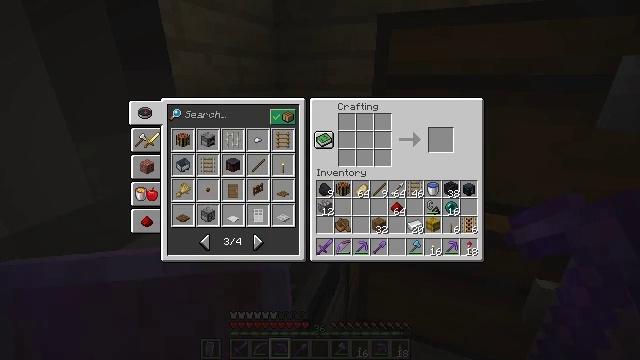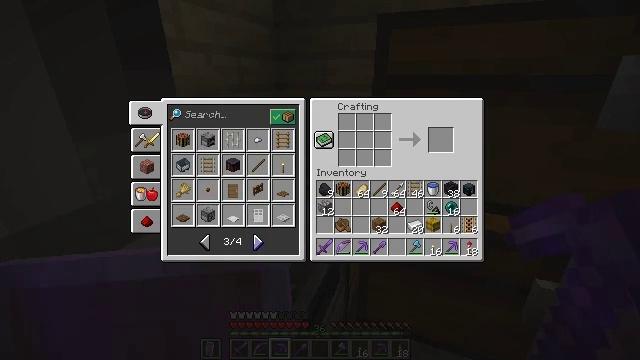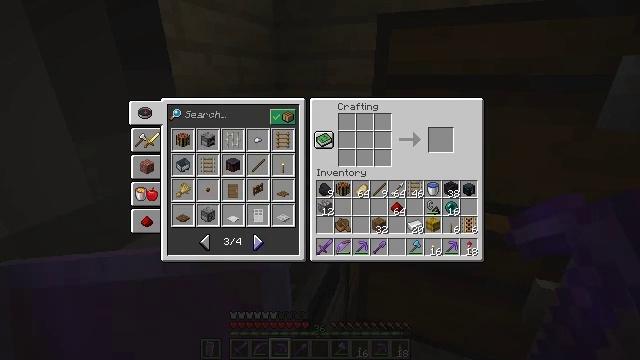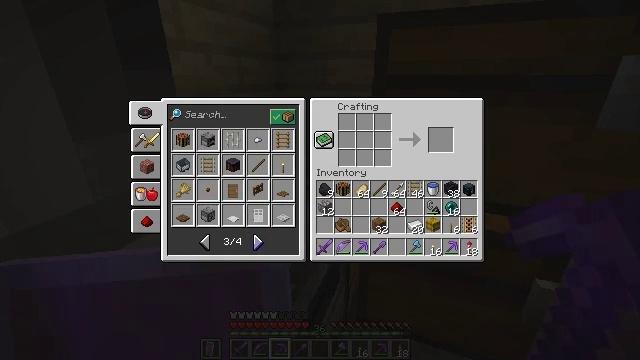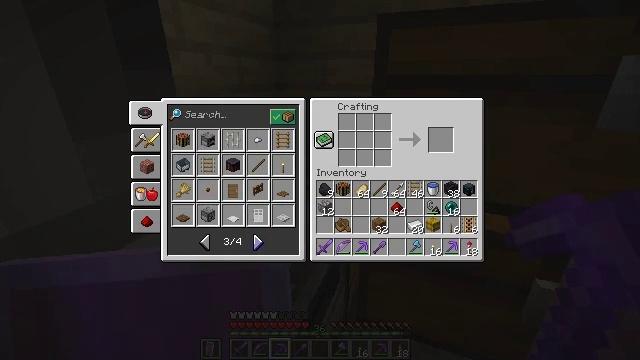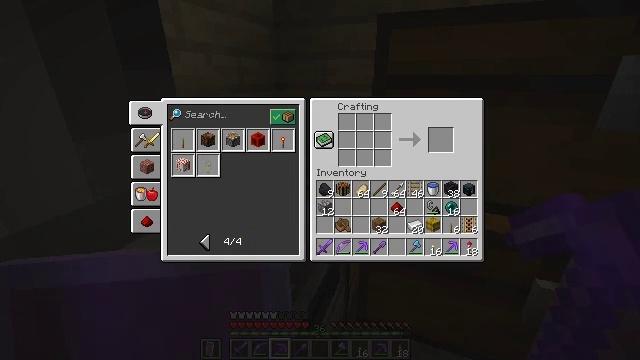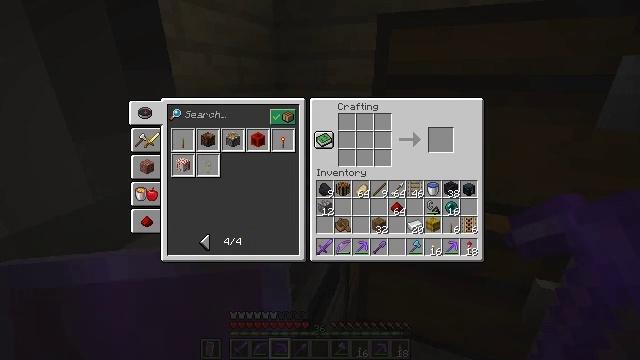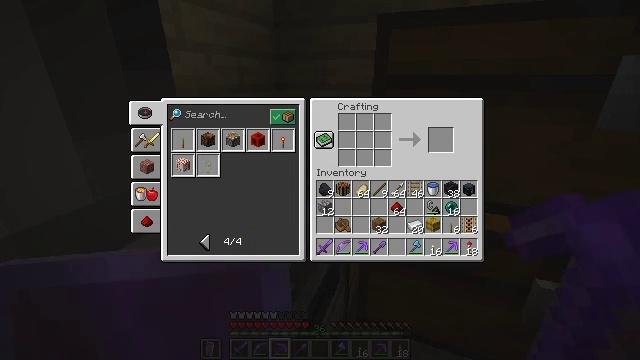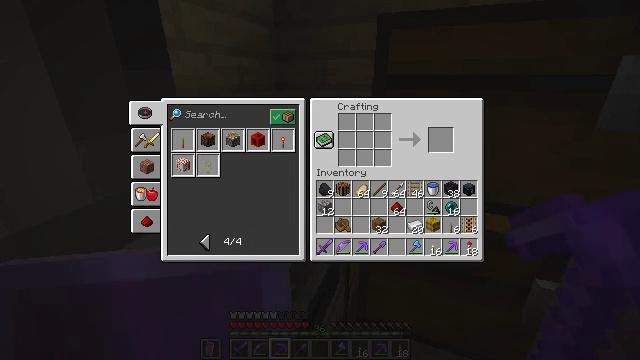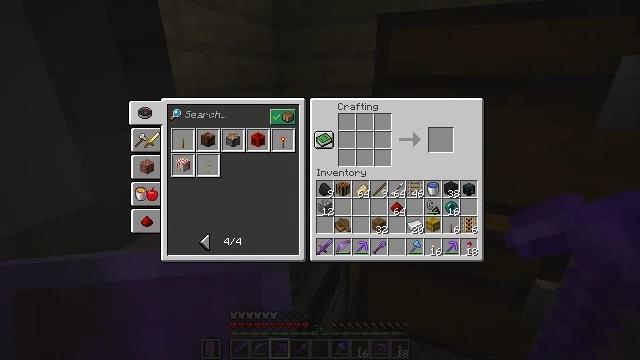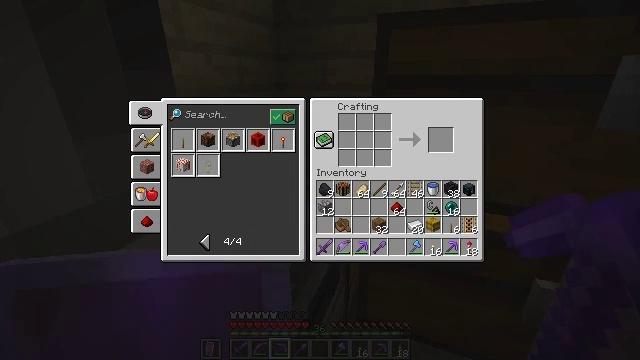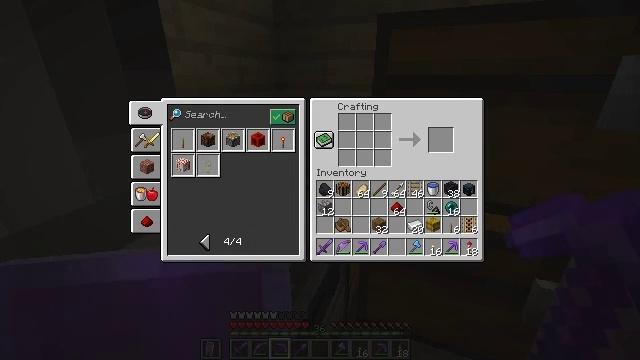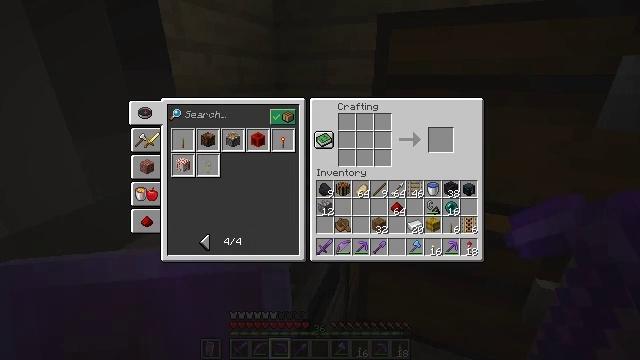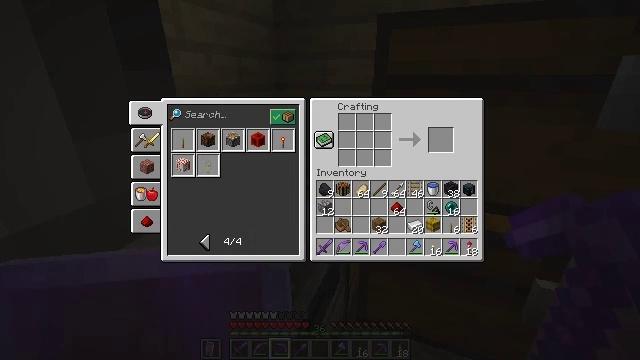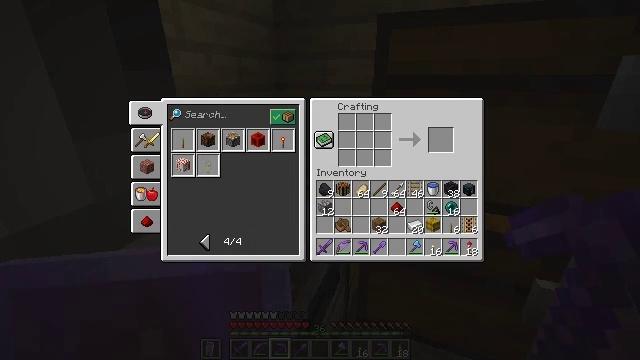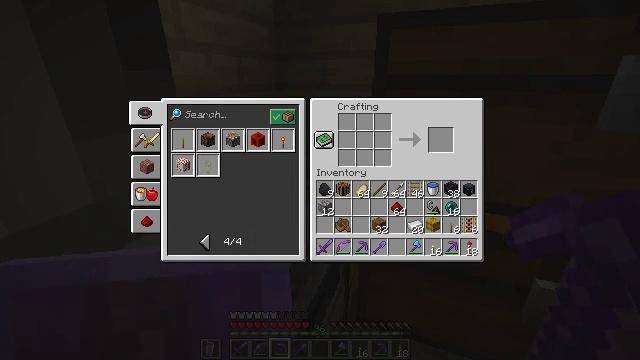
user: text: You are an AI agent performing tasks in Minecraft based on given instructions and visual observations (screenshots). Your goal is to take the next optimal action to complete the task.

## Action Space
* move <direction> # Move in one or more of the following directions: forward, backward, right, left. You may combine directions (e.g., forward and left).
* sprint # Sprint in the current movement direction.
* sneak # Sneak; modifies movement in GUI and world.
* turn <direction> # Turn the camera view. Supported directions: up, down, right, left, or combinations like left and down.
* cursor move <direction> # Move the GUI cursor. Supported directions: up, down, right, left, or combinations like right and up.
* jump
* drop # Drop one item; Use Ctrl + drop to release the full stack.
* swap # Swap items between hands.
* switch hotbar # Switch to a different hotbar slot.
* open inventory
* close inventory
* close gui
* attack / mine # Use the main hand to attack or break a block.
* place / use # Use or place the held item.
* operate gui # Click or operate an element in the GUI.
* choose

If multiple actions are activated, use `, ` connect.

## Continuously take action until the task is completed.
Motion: motion action
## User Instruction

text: Use the crafting table to craft a piston.
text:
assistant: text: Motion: no_op
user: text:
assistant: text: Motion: no_op
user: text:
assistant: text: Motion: no_op
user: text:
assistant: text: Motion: no_op
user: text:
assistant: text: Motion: attack / mine
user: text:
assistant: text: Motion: attack / mine
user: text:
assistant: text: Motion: attack / mine
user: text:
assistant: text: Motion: attack / mine
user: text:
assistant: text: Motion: no_op
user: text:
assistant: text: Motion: no_op
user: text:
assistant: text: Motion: no_op
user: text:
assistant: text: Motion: no_op
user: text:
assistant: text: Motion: no_op
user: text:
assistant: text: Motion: no_op
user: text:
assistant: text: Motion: no_op
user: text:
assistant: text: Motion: no_op
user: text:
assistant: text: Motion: no_op
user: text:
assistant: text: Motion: turn up
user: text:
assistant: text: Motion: turn left and up
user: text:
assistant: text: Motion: turn up
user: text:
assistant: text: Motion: no_op
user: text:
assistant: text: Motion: no_op
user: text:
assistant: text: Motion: no_op
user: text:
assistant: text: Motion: no_op
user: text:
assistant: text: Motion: attack / mine
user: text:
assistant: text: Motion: attack / mine
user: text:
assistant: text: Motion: no_op
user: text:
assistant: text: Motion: no_op
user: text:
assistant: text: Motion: attack / mine
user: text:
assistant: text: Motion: attack / mine